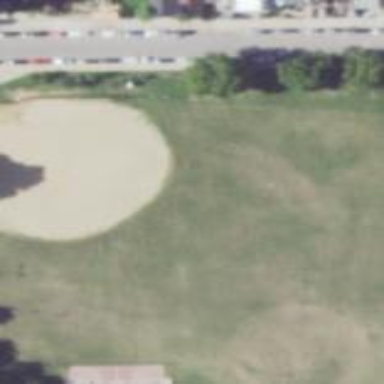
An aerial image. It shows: Baseball pitch for leisure land.